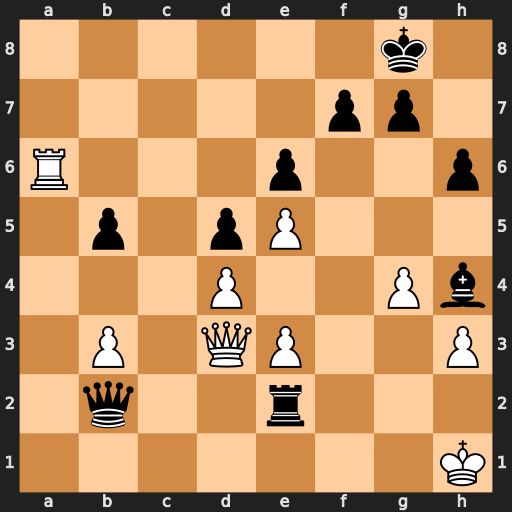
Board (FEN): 6k1/5pp1/R3p2p/1p1pP3/3P2Pb/1P1QP2P/1q2r3/7K
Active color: w
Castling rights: -
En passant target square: -
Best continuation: Ra8+ Bd8 Rxd8#